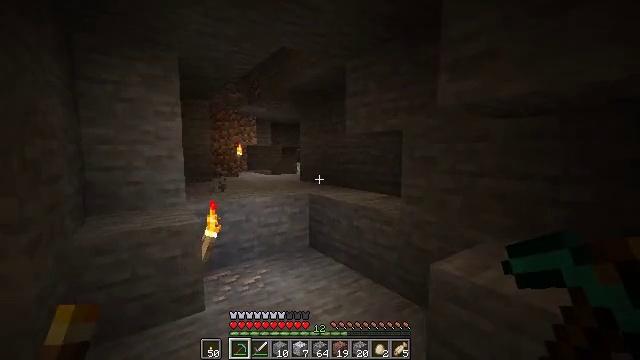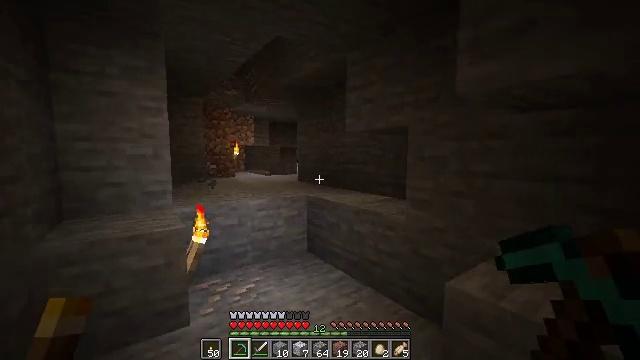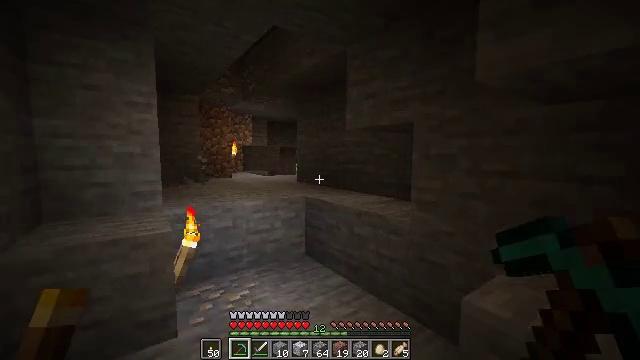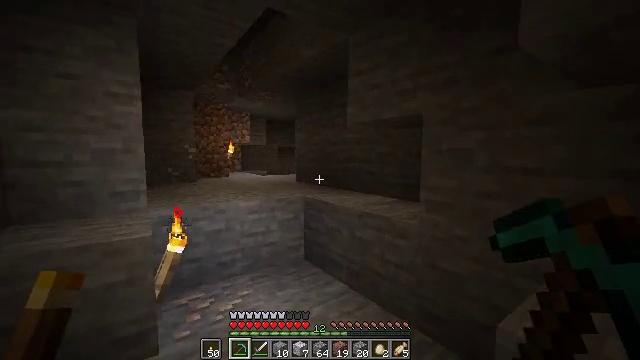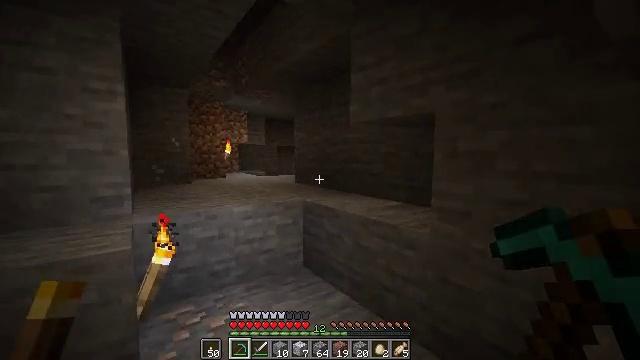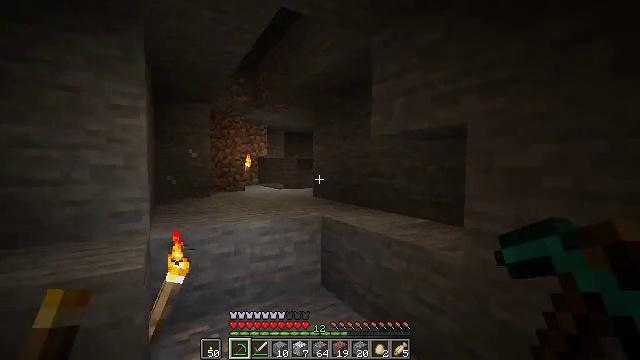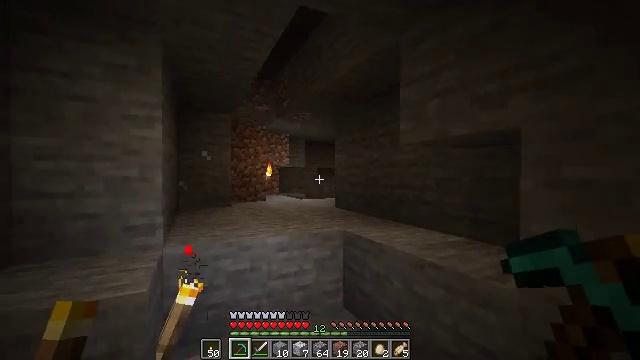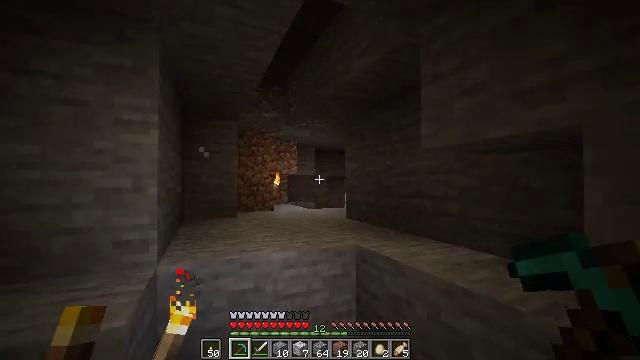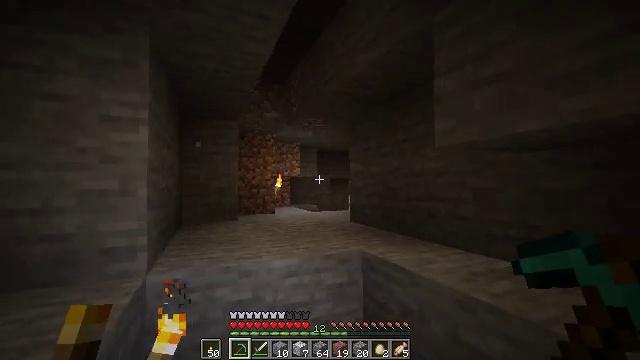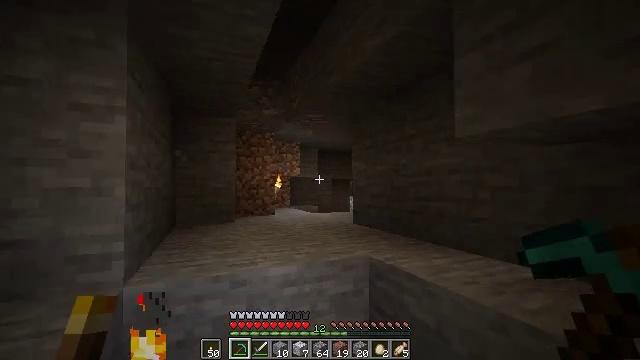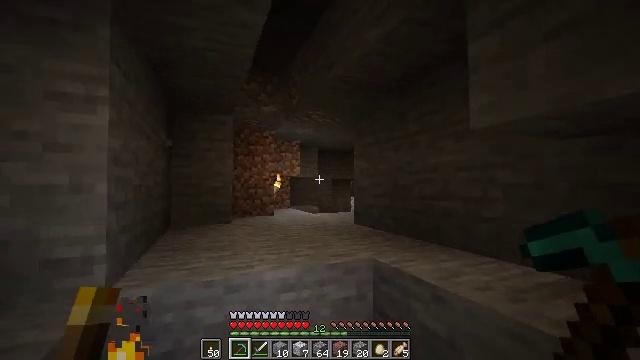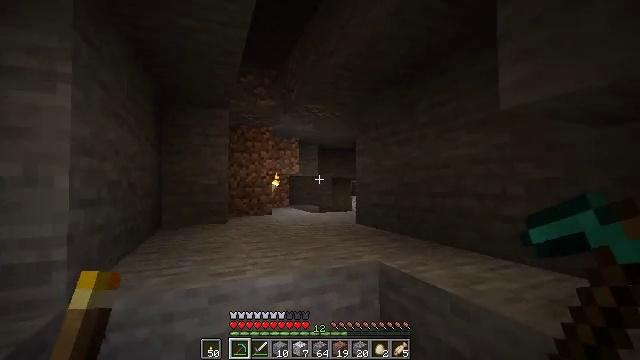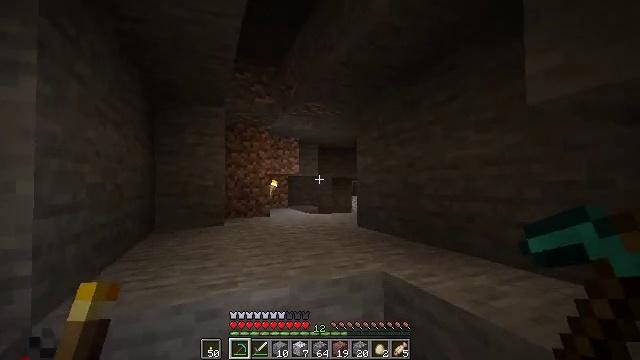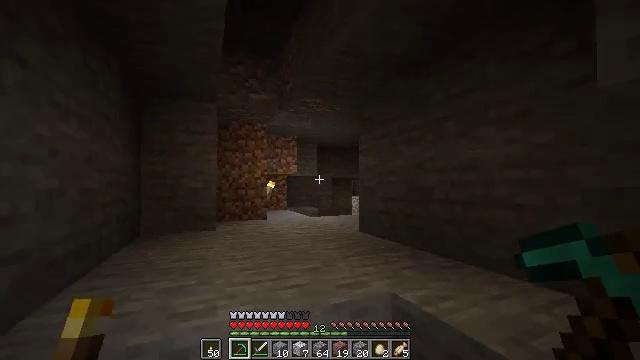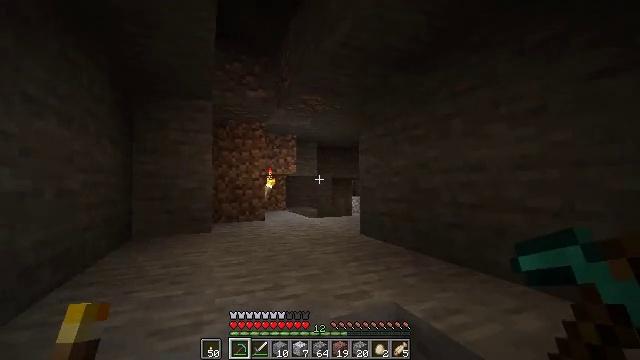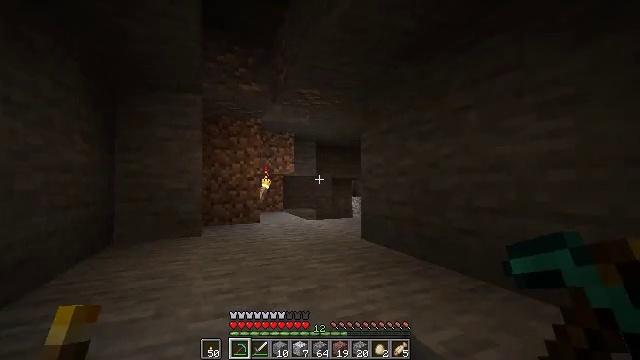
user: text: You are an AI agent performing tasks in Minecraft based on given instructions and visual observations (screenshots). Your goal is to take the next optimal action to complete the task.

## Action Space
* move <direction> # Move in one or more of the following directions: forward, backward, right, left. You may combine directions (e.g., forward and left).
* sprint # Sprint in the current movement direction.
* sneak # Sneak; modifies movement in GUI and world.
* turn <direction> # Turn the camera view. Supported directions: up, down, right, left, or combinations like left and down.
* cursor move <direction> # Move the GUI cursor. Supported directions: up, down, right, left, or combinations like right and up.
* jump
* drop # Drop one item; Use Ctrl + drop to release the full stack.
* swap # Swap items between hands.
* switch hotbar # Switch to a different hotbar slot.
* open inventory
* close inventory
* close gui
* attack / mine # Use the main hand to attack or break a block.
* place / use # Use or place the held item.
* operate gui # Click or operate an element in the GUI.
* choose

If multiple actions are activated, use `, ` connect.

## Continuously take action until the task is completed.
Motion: motion action
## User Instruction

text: Find and mine the coal ore.
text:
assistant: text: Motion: move forward
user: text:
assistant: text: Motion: move forward
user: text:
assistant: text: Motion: move forward
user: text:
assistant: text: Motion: move forward
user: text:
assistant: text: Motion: move forward, turn left and up
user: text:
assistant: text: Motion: move forward, turn left and up
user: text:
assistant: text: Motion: move forward, turn left and up
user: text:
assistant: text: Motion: move forward
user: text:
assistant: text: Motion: move forward
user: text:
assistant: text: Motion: move forward
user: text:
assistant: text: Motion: move forward
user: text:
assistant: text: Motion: move forward
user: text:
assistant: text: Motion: move forward
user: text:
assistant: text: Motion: move forward
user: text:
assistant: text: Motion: move forward
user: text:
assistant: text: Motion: move forward, jump
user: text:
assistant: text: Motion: move forward, jump
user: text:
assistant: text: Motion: move forward, turn left and down, jump
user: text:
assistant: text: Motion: move forward, turn left
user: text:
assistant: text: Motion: move forward
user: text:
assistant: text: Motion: move forward
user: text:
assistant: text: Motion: move forward
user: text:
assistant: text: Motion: move forward
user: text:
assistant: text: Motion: move forward
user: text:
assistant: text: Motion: move forward
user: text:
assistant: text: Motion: move forward
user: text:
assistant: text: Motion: move forward, turn right
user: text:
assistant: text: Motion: move forward, turn right and down
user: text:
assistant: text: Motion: move forward, turn right and down
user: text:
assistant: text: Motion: move forward, turn right and down